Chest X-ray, AP view. Patient: 24 years old, sex F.
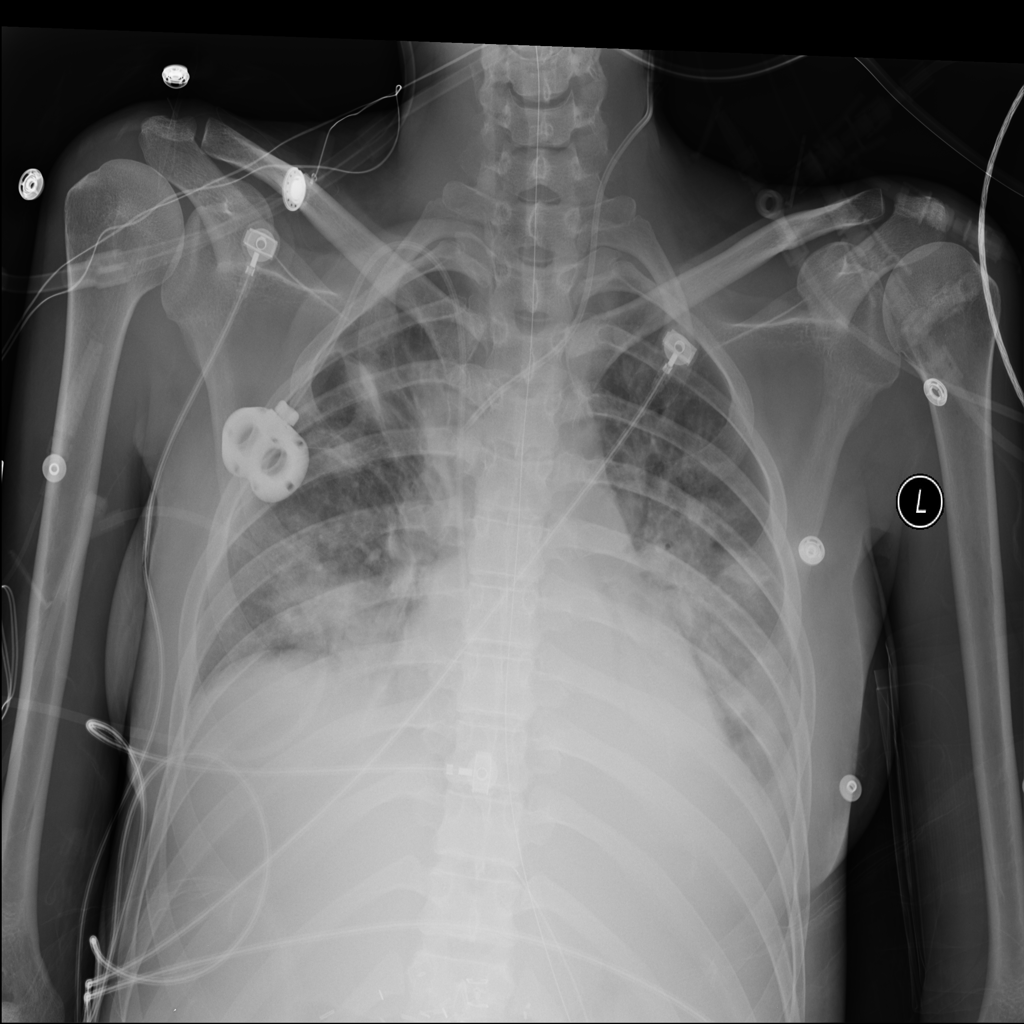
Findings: Atelectasis, Consolidation